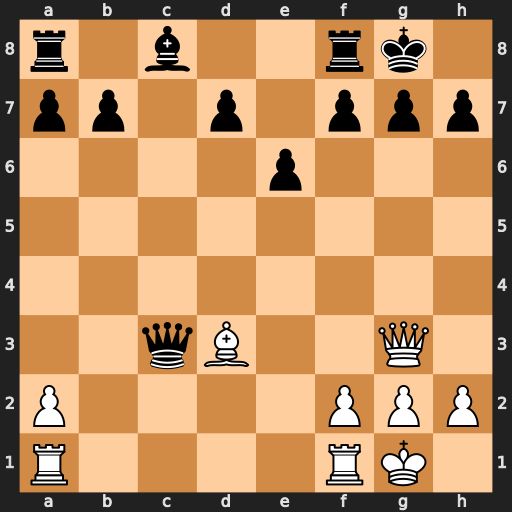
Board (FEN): r1b2rk1/pp1p1ppp/4p3/8/8/2qB2Q1/P4PPP/R4RK1
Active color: w
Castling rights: -
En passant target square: -
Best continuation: Bxh7+ Kxh7 Qxc3